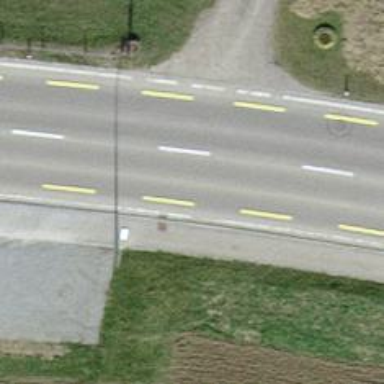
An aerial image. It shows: Primary highway with asphalt surface. There is soft lane for cyclists.